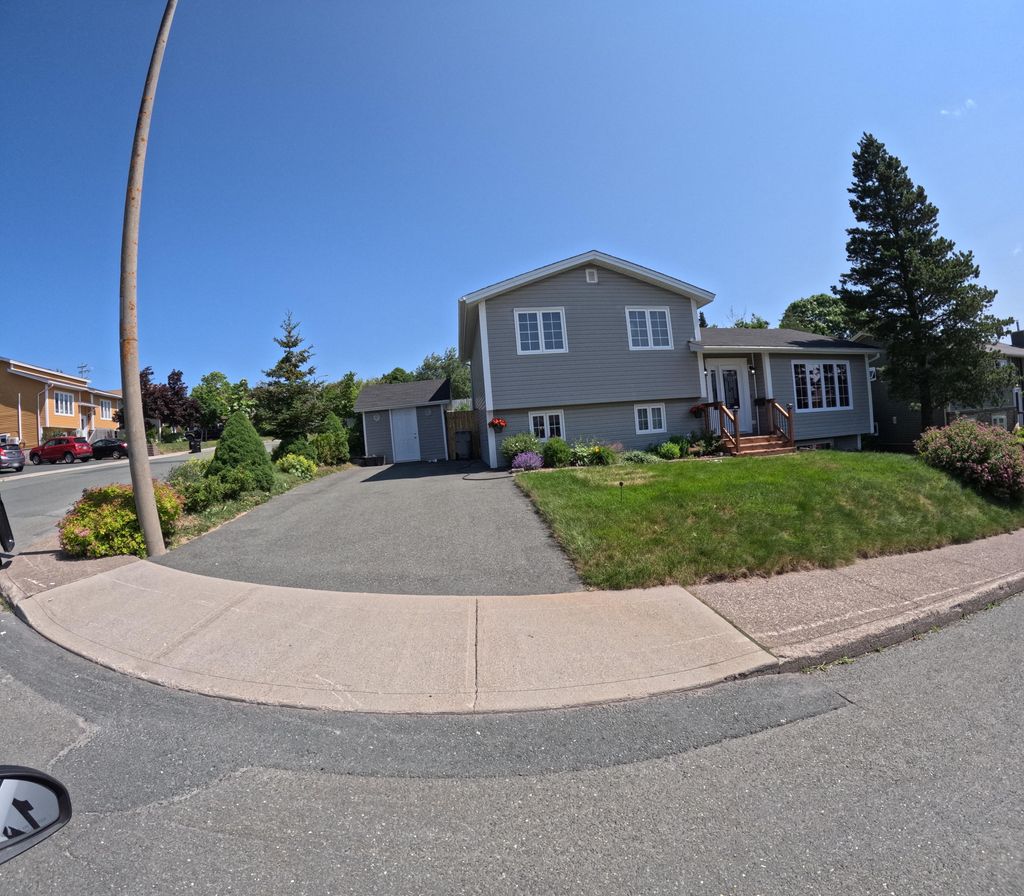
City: st_johns